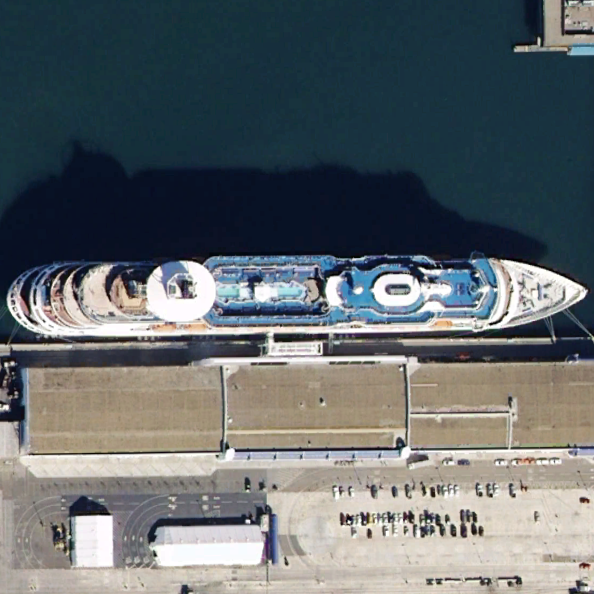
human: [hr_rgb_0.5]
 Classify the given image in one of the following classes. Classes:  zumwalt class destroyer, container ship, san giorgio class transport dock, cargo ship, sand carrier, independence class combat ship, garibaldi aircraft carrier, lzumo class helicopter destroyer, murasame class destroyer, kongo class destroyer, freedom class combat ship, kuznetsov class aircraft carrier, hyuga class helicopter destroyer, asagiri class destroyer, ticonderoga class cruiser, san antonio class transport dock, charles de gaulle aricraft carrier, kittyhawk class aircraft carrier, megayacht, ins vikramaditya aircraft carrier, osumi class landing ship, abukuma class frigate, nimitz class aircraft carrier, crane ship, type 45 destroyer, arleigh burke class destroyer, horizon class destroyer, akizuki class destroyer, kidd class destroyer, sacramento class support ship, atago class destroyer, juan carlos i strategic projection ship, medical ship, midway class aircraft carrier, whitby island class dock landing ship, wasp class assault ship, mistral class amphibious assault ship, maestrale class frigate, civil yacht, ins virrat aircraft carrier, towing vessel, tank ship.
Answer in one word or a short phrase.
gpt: Megayacht